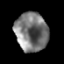
Tissue: prostate
Cell type: T cells
Senescence score: 0.337
Nuclear area (px): 1240
Mean DAPI intensity: 121.383